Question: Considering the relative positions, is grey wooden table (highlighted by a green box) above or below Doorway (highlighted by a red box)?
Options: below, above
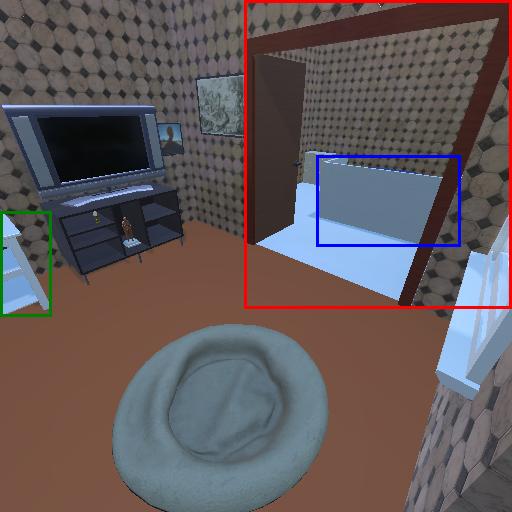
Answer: below